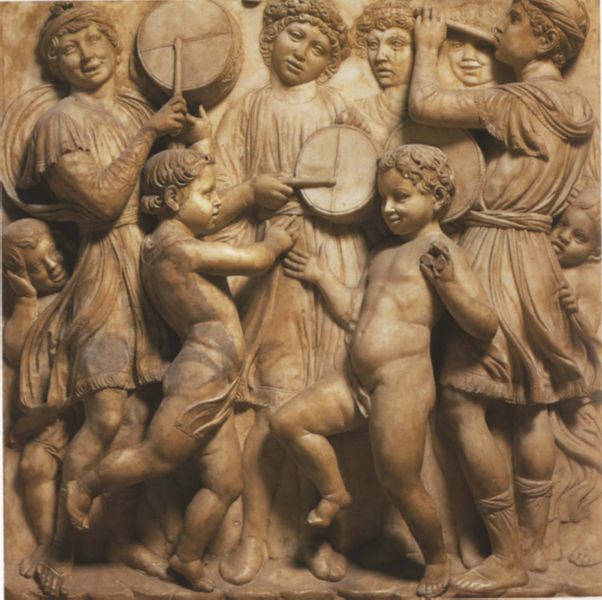
Titel: Cantoria
Künstler: Luca della Robbia
Institution: Florenz, Museo dell´Opera del Duomo
Schlagwörter: hand, nackt, frauen, haar, kleid, marmor, tuch, fest, tanz, feier, arm, arme, instrument, gewand, instrumente, musik, musiker, kinder, engel, skulptur, relief, zug, musizieren, freude, spiel, trommel, flöte, singen, hirten, putti, tänzer, verzückung, musikinstrumente, musikanten, pauke, nackedei, eingel, flüte, tamboril, tamburine